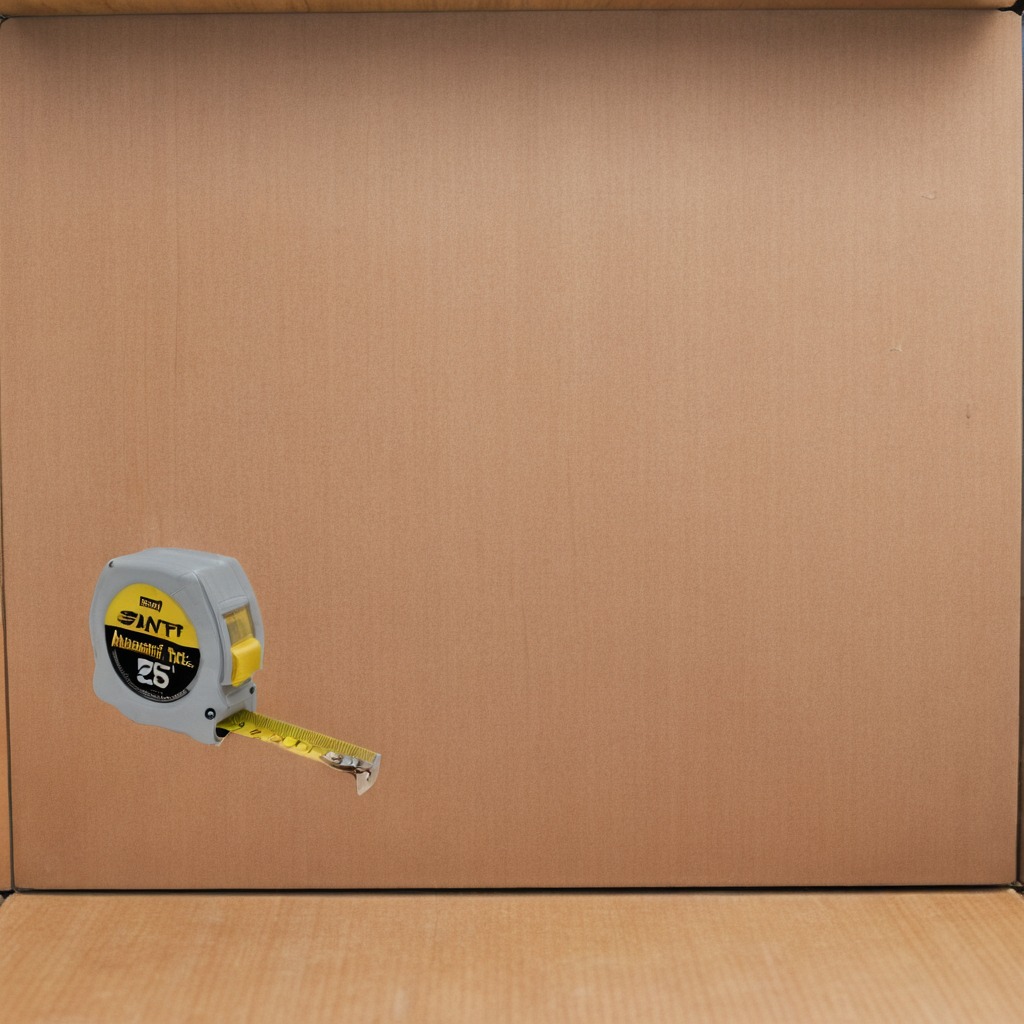
A measuring tape lies on the cardboard box surface in an outdoor workshop during daytime bright natural light soft shadows slightly creased but